Question: In a NSView I have a Container View and two NSButton's (see the picture). The NSButton's change the content in the Container View. To show a view and hide the other one, I do this:
'''
@IBAction func changeView(sender: NSButton)
{
switch sender.id
{
case "Button 1" { view1.hidden = true; view2.hidden = false; }
case "Button 2" { view1.hidden = false; view2.hidden = true; }
}
}
'''
It works properly, BUT since in the views there's a lot to draw (fields, buttons and images), switching from a view to another is a little bit (very little) slow. And I have the doubt that this method is not the correct one.
How could I switch from a view to another in a proper way?

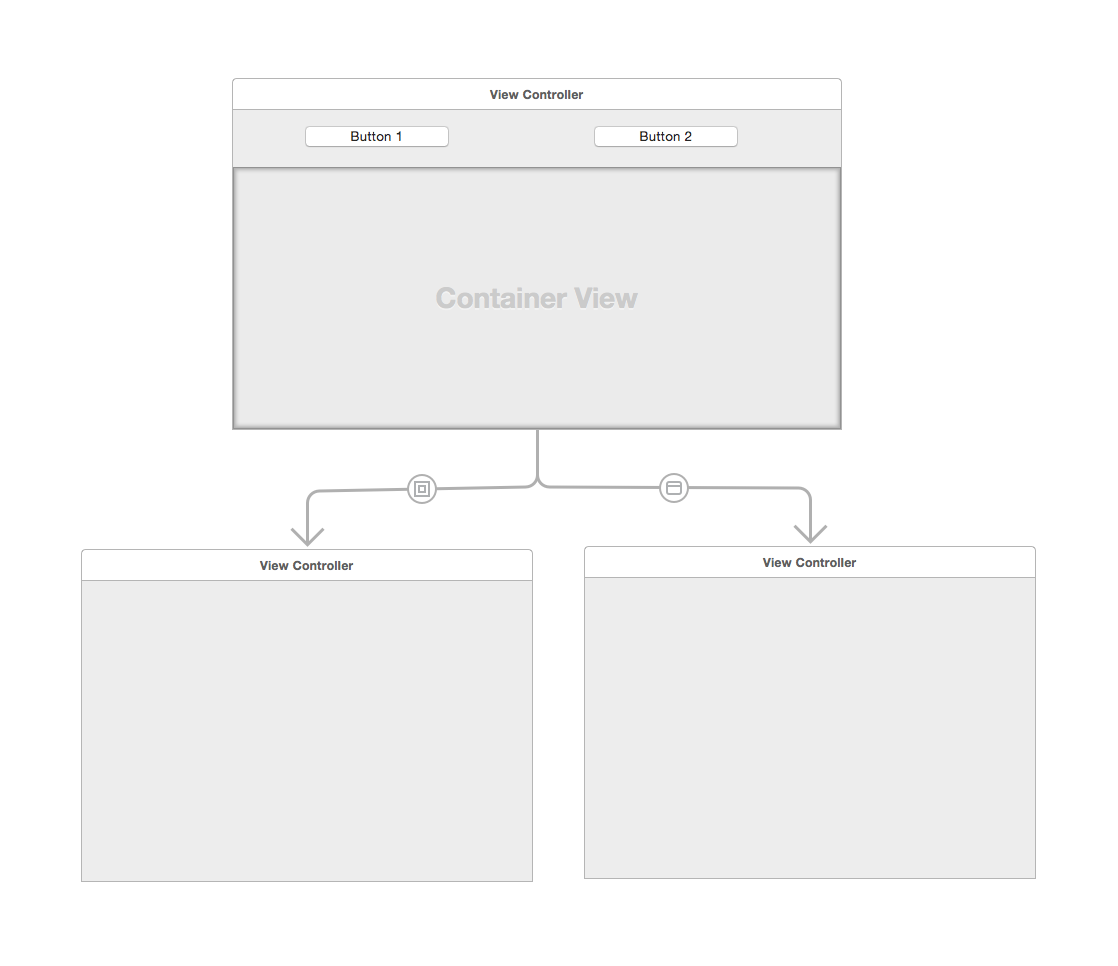
Answer: Hiding should be fine. You might want to switch the order so that you always set a view hidden before setting the other view unhidden.
You could also remove a view from the view hierarchy ('removeFromSuperview()') as a way to effectively hide it. Be sure that something in your code maintains a strong reference to the view. The view controller does, so that's presumably good enough (assuming you also have a strong reference to the view controller).
And, yes, putting the views in an 'NSTabView' and having that switch them also works (basically by using one of the above techniques).